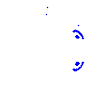
Particle: electron